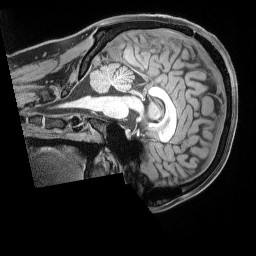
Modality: T1w
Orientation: sagittal
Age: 26
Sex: male
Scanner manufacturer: siemens
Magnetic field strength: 3 T
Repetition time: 2.17 s
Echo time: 0.00169 s